Chest X-ray. View position: AP
Patient age: 35
Patient sex: F
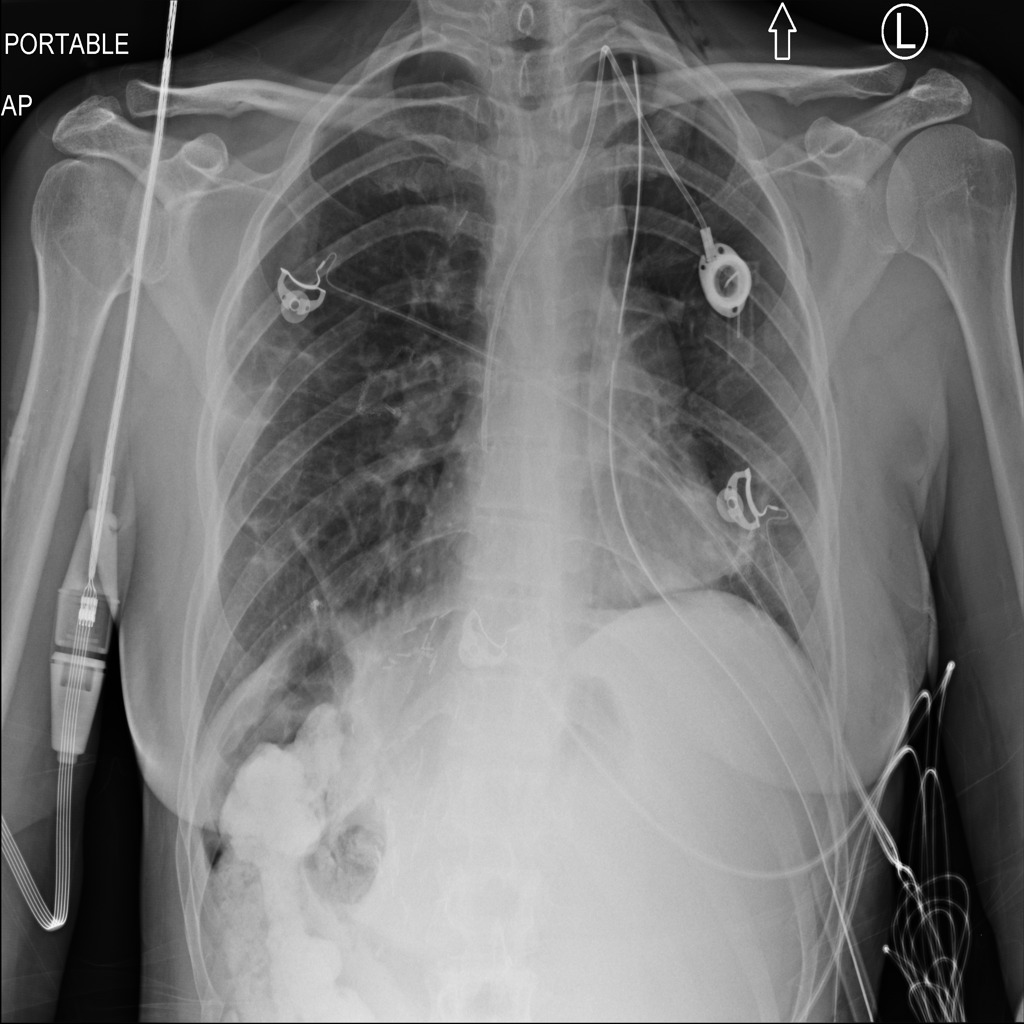
Finding: Pneumothorax